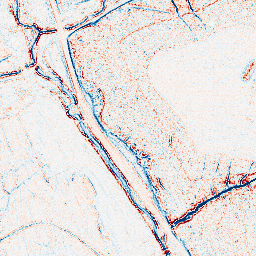
Category: edge_preserving
Decomposition family: anisotropic_diffusion
Decomposition parameters: iterations: 5
kappa: 50
gamma: 0.05
Upsampling method: cubic_mitchell
Upsampling parameters: scale: 2
Upsampling scale: 2